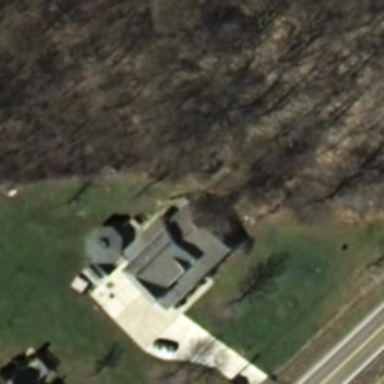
A house with orange roofs is surrounded by lawn and withered trees in the sparse residential area .